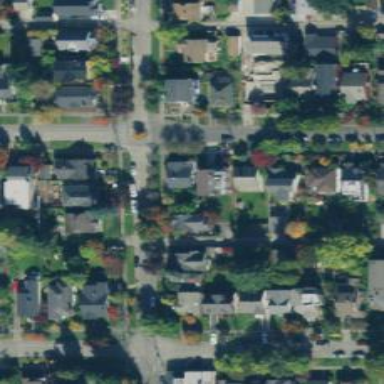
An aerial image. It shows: Residential road with separate sidewalk.